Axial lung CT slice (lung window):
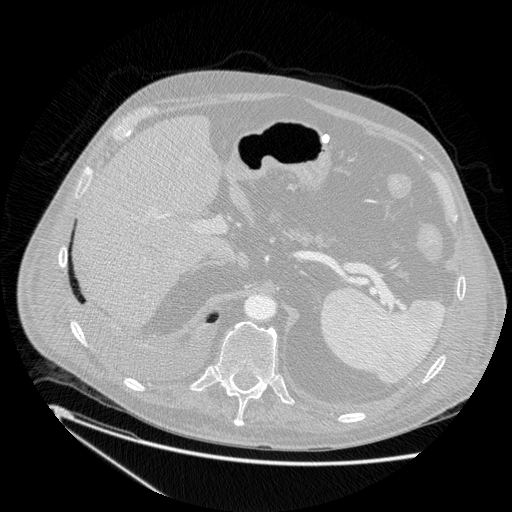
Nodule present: no